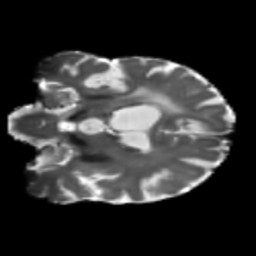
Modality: T2w
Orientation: coronal
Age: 63
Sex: female
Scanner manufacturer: siemens
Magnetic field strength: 3 T
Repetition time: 5.25 s
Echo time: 0.08 s